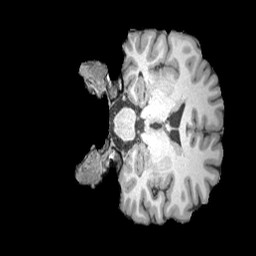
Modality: T1w
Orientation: coronal
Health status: healthy